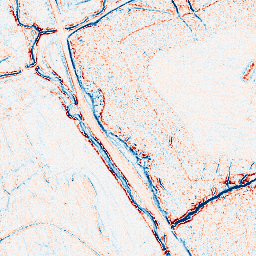
Category: edge_preserving
Decomposition family: anisotropic_diffusion
Decomposition parameters: iterations: 10
kappa: 50
gamma: 0.05
Upsampling method: bilinear
Upsampling parameters: scale: 4
Upsampling scale: 4